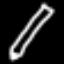
Label: pencil